Question: I am trying to use a custom item for the back button in my navigation bar.
'''
UIImage *backButtonImage = [UIImage imageNamed:@"backbutton.png"];
UIBarButtonItem *customItem = [[UIBarButtonItem alloc] initWithImage:backButtonImage style:UIBarButtonItemStylePlain target:nil action:nil];
[self.navigationItem setBackBarButtonItem: customItem];
[customItem release];
'''
What I end up getting is my image with a border around it. It looks like this (My image is the back button):

How can I get rid of the border? What am I doing wrong?
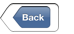
Answer: Your image is appearing inside of a back button and it is apparently (from your screenshot) not the same size as the back button.
You might want to hide the back button and then replace it with a "Left Bar Button" instead.
'''
UIImage *backButtonImage = [UIImage imageNamed:@"backbutton.png"];
UIBarButtonItem *customItem = [[UIBarButtonItem alloc] initWithImage:backButtonImage style:UIBarButtonItemStylePlain target:self.navigationController action:@selector(popViewControllerAnimated:)];
[self.navigationController setHidesBackButton:YES];
[self.navigationItem setLeftBarButtonItem: customItem];
[customItem release];
'''